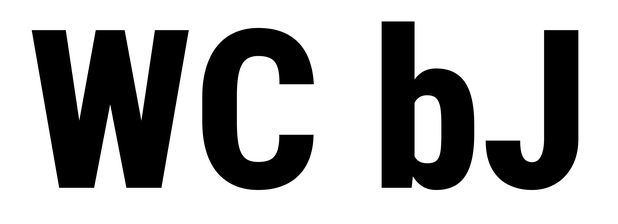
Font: Roboto_Condensed_ExtraBold